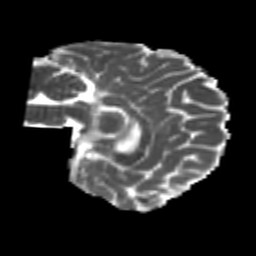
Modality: MD
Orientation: sagittal
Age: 22
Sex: female
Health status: healthy
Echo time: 0.074 s